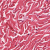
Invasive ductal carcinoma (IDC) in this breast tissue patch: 0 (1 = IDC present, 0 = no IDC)